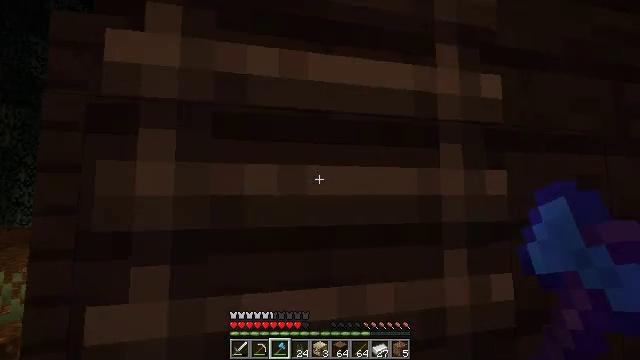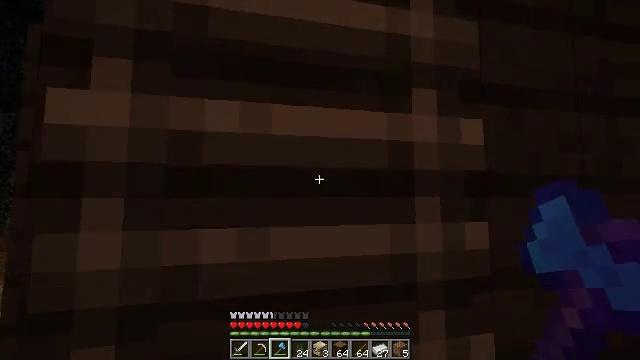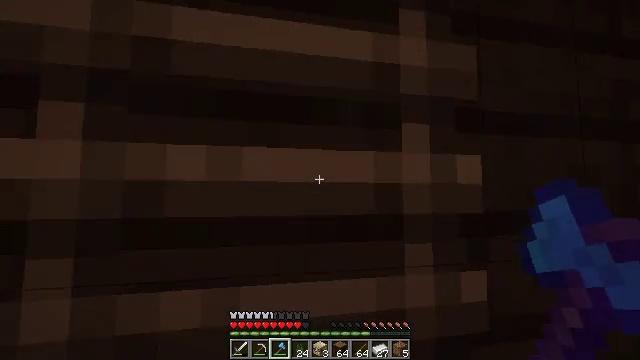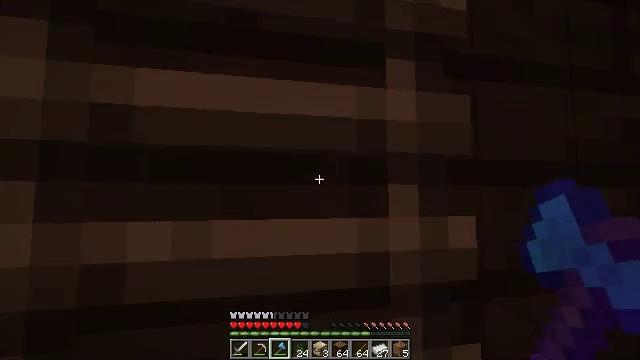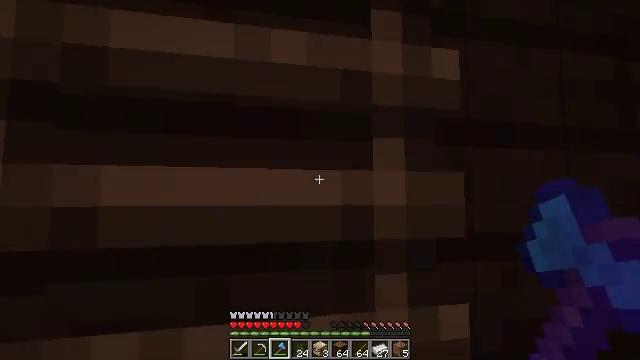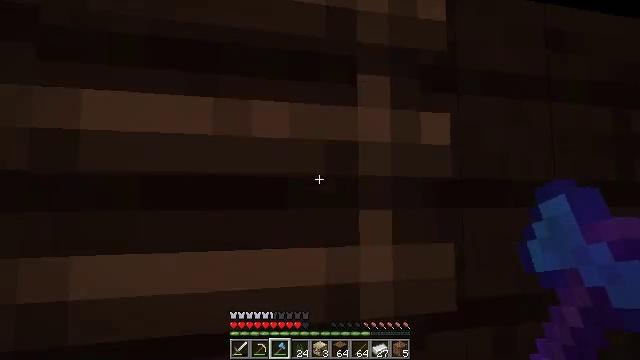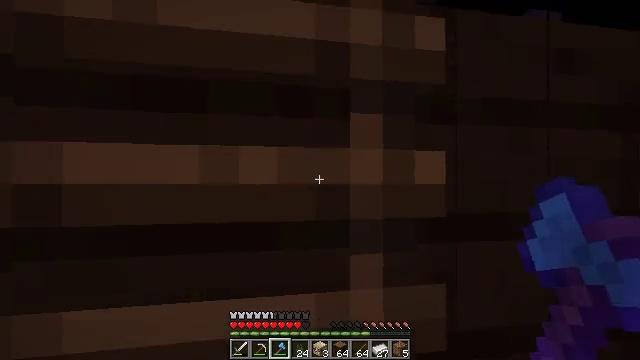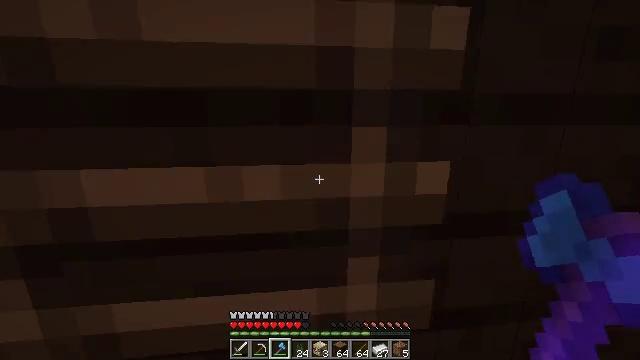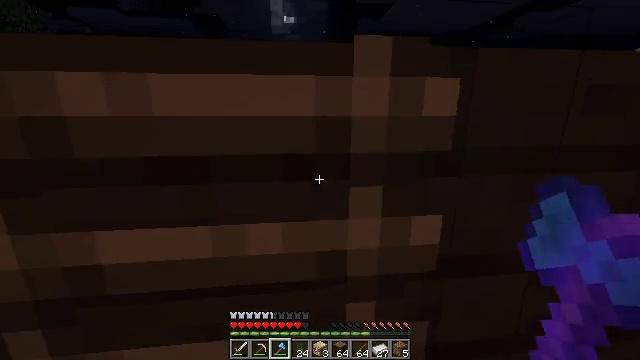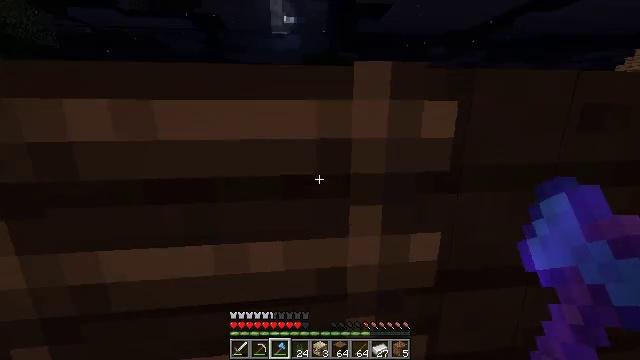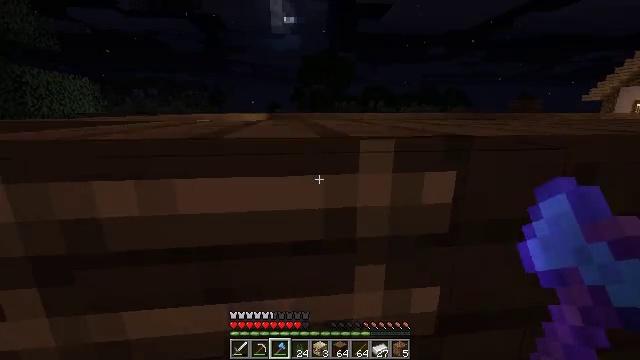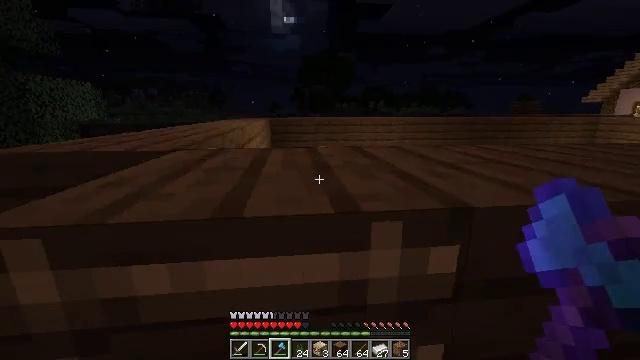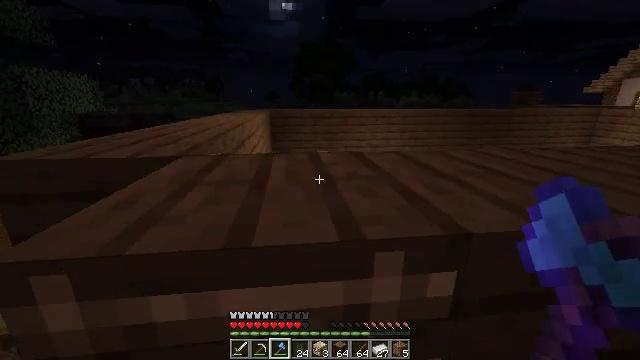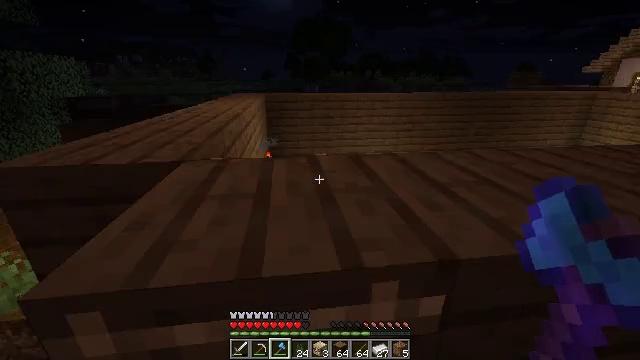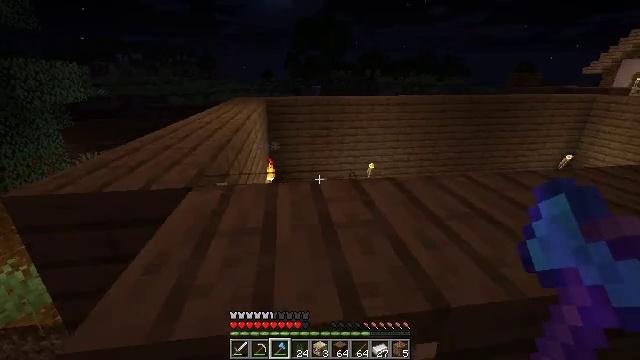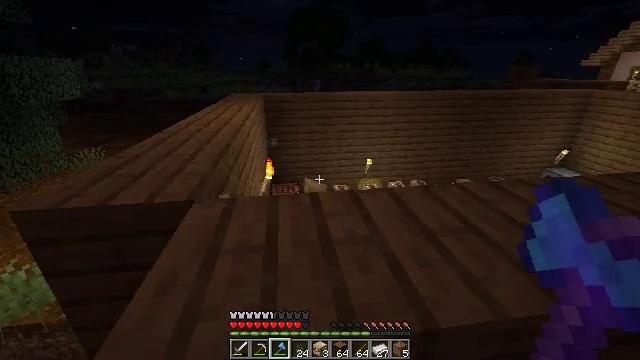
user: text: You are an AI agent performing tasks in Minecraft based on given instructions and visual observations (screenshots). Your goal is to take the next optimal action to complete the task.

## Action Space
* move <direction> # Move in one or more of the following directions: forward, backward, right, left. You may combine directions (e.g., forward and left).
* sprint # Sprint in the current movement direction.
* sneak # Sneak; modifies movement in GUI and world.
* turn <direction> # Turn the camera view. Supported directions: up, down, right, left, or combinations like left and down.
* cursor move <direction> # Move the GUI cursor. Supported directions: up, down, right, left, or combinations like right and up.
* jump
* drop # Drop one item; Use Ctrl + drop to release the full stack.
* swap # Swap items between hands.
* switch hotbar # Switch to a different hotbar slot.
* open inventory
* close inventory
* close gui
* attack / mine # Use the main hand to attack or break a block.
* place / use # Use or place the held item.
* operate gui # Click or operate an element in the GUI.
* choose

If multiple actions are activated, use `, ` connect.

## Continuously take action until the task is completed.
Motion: motion action
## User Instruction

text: Pick up the white bed by breaking it.
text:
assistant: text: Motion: move forward and move left, sprint, jump
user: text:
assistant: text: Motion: move forward and move left, sprint, jump
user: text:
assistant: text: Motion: move forward and move left, sprint, jump
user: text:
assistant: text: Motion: move forward, sprint, jump
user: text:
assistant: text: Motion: move forward, sprint, jump
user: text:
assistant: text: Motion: move forward, sprint, turn down, jump
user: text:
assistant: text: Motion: move forward and move left, sprint, turn left and down
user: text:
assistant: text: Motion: move forward and move left, sprint
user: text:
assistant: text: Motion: move forward and move left, sprint
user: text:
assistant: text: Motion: move forward and move left, sprint
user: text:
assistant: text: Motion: move forward, sprint
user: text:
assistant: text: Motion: move forward, sprint, turn down
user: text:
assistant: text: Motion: move forward, sprint, turn down
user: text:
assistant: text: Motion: move forward, sprint
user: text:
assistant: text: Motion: move forward, sprint, turn down
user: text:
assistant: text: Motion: move forward and move left, sprint, turn down
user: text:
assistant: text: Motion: move forward and move left, sprint, turn down
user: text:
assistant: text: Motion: move forward, sprint, turn right and down
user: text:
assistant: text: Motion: move forward, sprint
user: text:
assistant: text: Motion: move forward, sprint, turn right and down
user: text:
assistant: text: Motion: move forward, sprint, turn right and down
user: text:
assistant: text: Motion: move forward, sprint
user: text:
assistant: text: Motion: move forward, sprint
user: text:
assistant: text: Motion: move forward
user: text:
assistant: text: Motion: move forward, turn down
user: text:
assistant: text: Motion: move forward, turn right and down
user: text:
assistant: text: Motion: move forward, turn right and down
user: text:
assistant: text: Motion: move forward, turn right and down
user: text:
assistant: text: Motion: move forward, turn right
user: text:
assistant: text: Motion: no_op